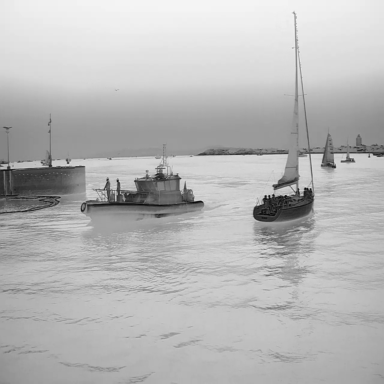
There are six sailboats in the infrared image.